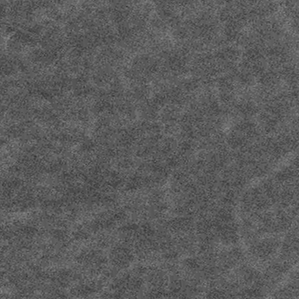
Label: frost